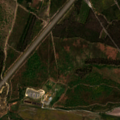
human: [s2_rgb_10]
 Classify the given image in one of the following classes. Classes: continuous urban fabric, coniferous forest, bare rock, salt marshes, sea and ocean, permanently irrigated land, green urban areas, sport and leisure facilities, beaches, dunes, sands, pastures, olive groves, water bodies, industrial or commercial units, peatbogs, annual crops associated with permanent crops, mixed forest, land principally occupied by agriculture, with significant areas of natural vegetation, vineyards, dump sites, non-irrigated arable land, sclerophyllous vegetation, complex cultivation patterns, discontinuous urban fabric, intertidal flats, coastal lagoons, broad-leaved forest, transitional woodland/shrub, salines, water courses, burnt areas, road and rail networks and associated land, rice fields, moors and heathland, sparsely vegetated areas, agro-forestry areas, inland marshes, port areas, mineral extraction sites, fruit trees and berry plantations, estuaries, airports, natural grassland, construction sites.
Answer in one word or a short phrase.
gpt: non-irrigated arable land, permanently irrigated land, complex cultivation patterns, agro-forestry areas, broad-leaved forest, transitional woodland/shrub